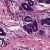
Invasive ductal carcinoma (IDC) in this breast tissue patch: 0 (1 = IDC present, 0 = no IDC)